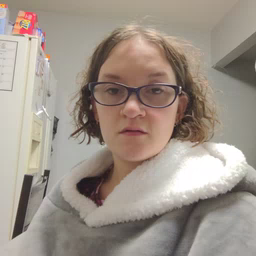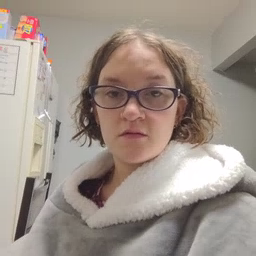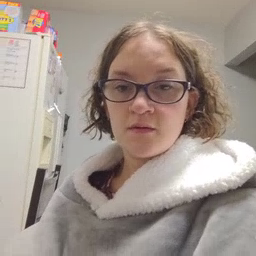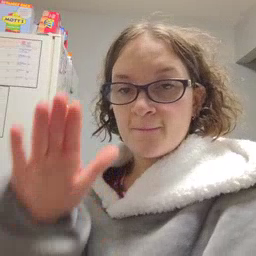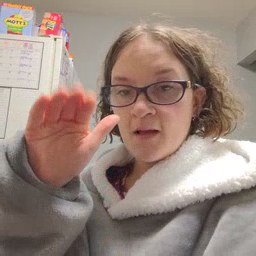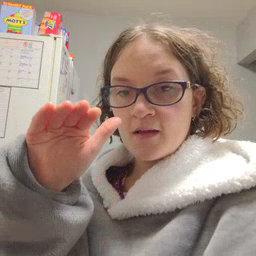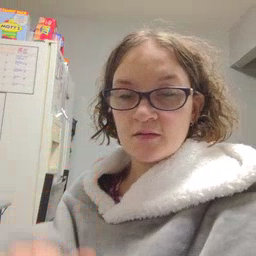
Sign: bye